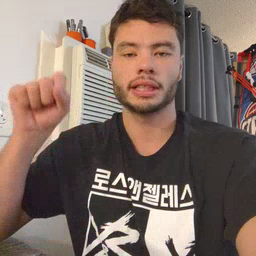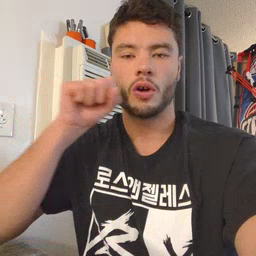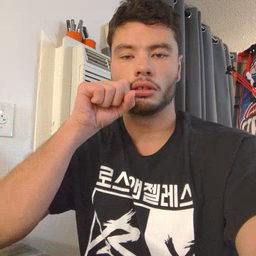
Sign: carrot